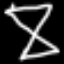
Label: hourglass